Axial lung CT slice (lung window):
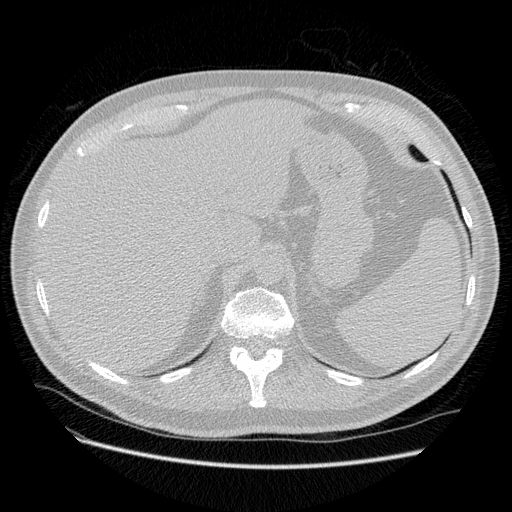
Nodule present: no